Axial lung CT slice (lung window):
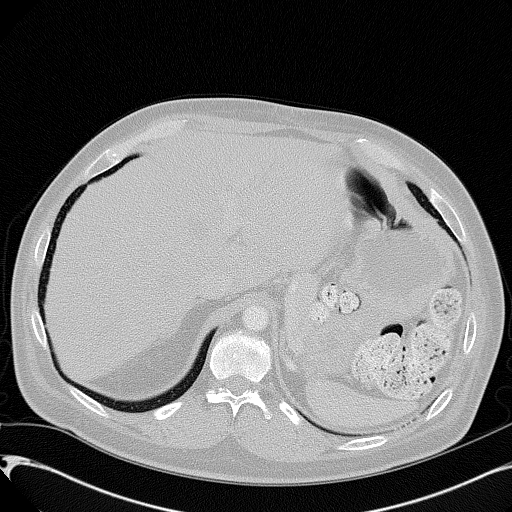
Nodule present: no